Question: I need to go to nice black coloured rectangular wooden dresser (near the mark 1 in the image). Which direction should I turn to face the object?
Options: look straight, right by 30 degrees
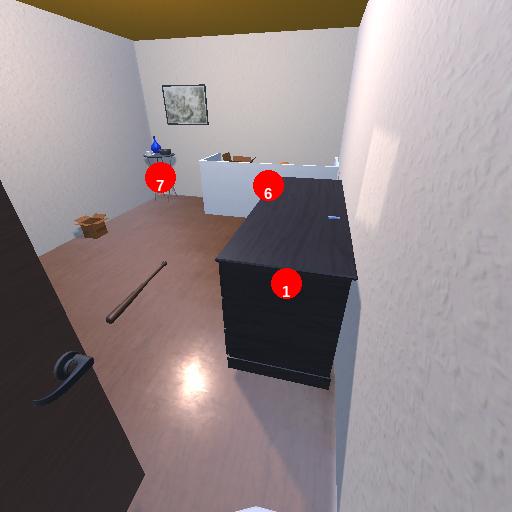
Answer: look straight